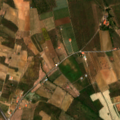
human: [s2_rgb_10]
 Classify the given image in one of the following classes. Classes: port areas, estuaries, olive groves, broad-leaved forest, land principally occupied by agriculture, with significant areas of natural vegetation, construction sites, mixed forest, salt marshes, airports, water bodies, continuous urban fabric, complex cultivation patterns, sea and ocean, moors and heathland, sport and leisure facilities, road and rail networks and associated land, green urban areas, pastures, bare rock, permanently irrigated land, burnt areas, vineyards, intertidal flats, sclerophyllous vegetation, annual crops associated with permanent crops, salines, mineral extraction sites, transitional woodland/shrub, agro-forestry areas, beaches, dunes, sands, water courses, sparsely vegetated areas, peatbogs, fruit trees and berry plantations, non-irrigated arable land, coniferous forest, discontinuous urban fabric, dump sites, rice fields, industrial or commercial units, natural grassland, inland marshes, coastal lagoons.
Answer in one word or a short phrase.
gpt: continuous urban fabric